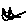
Label: cat